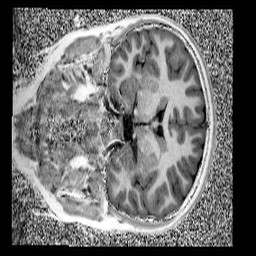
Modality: UNIT1
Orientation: coronal
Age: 10
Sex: female
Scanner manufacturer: siemens
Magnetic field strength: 3 T
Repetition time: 4 s
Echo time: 0.00299 s